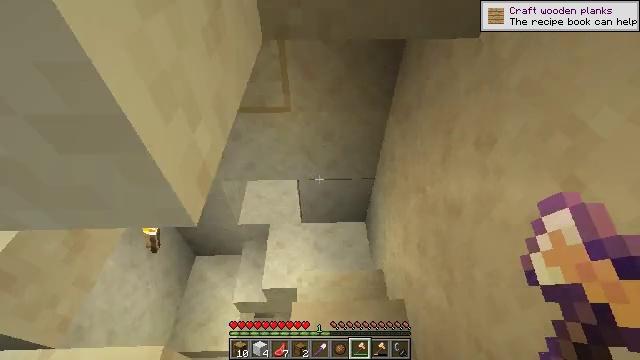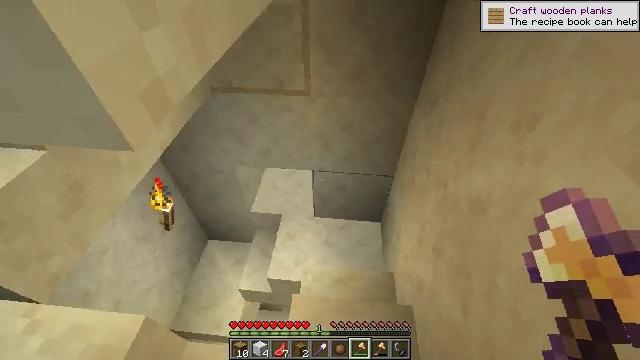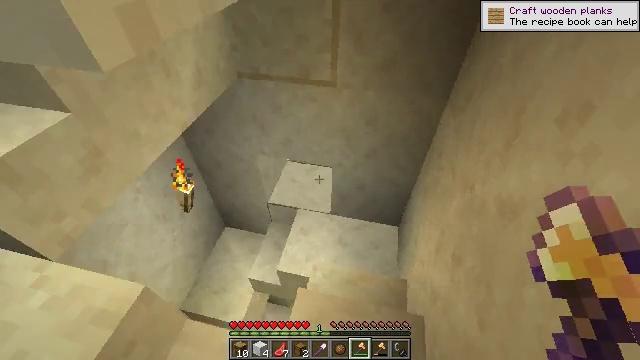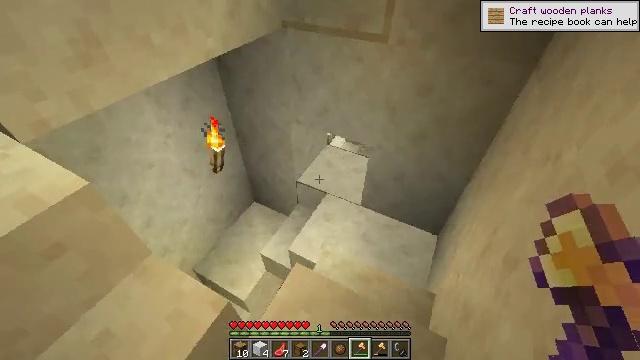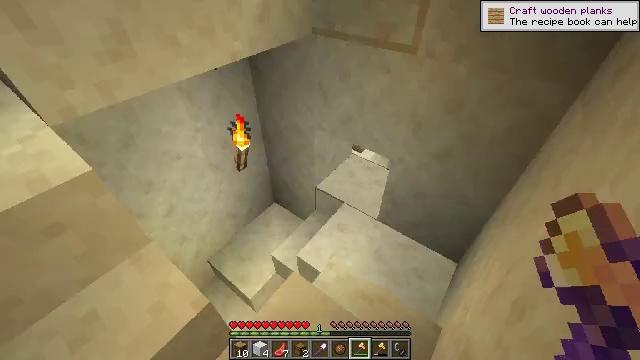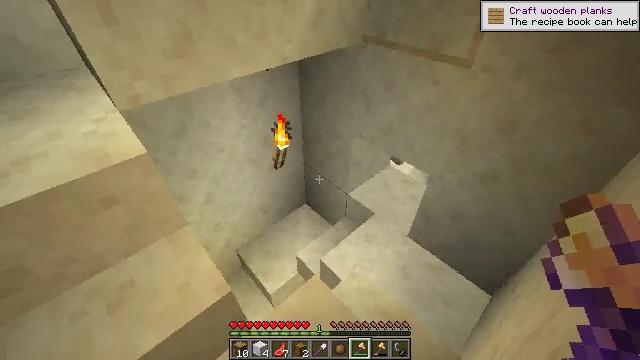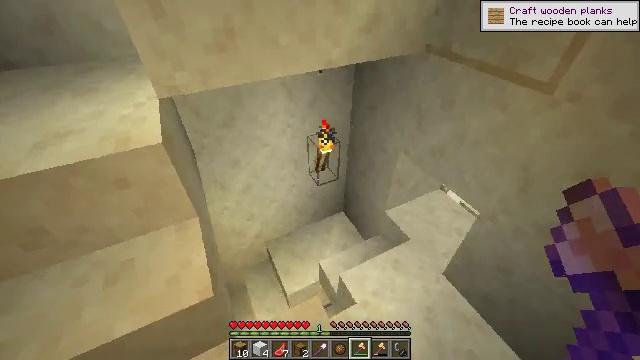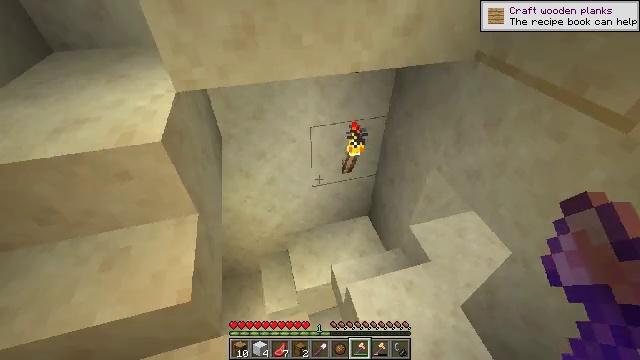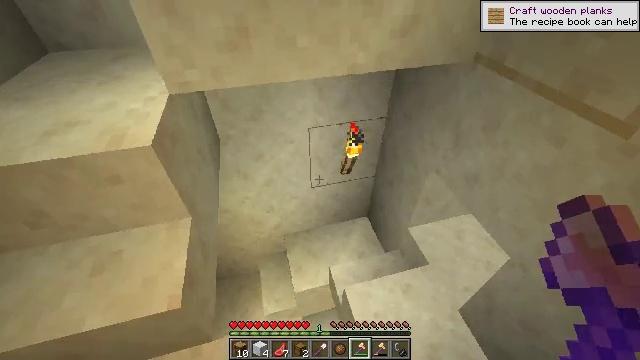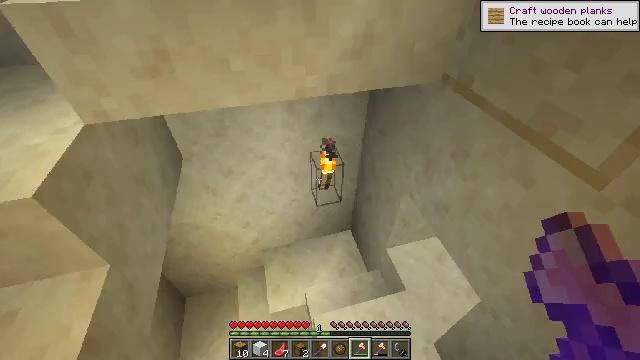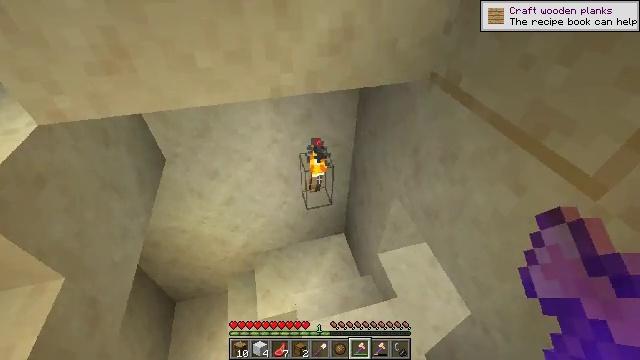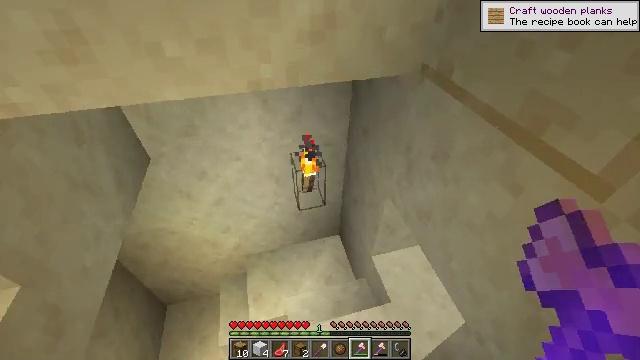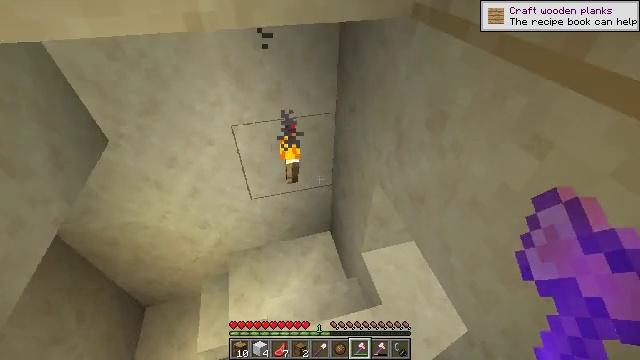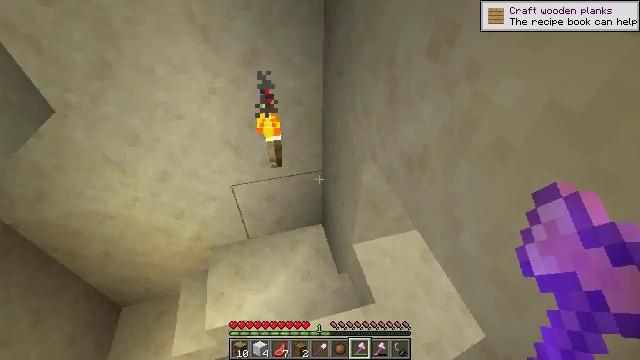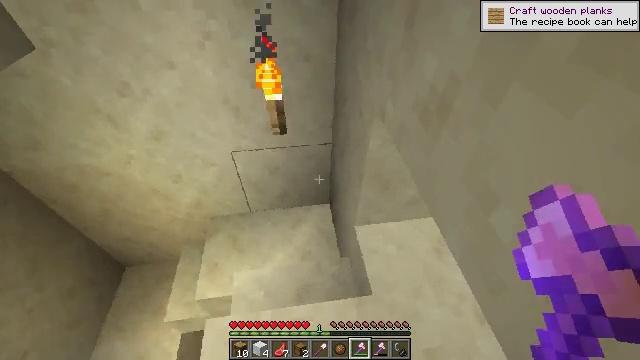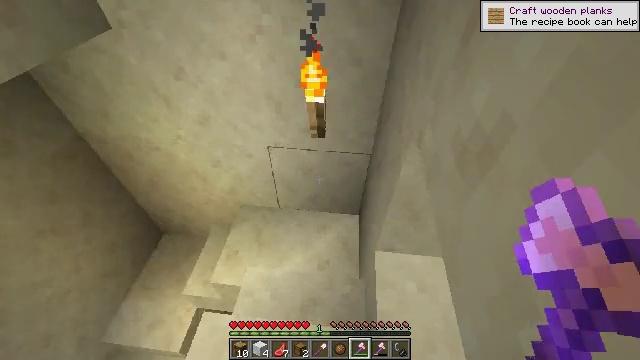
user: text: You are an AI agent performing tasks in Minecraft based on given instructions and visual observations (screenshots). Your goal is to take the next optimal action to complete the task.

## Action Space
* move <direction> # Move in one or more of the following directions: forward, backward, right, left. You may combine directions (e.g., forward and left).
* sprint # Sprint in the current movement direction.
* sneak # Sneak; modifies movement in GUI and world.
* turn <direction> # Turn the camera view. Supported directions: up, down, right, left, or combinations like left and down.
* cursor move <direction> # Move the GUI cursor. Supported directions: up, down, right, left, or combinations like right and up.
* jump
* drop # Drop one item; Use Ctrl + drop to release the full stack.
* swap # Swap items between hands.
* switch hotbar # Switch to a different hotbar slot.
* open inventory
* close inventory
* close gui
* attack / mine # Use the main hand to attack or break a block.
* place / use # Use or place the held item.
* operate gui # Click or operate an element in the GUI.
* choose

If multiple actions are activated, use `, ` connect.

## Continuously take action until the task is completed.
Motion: motion action
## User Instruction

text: Break the lectern to relocate it.
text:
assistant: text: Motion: move forward and move right, turn left
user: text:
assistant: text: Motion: move forward and move right, turn left
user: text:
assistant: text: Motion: move forward and move right, turn left and up
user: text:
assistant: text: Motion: move forward and move right, turn left and up
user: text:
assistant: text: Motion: move forward and move right, turn left and up
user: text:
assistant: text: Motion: move forward and move right, turn left
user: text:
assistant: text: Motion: move forward and move right, turn left and down
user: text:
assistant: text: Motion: move forward and move right
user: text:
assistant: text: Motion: move forward and move right
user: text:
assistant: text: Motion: move forward and move right
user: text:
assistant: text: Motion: move forward and move right
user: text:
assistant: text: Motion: move forward and move right
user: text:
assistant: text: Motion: move forward and move right
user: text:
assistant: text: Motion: move forward and move right, turn left and down
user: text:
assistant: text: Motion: move forward and move right, turn left
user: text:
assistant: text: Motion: move forward and move right, turn left
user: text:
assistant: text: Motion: move forward and move right, turn left and down
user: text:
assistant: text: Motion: move forward and move right, turn left and down
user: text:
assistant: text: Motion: move forward and move right, turn left and down
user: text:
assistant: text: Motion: move forward and move right, turn left and down
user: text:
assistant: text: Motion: move forward and move right, turn left and down
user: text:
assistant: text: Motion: move forward and move right, turn left
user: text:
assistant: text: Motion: move right, turn left
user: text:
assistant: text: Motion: move right, turn left
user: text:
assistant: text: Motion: move right, turn left
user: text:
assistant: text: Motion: move right, turn left
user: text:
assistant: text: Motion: move right, turn left
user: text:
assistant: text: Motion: move right, turn left
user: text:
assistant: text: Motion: move right, turn left
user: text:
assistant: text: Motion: move right, turn left and up